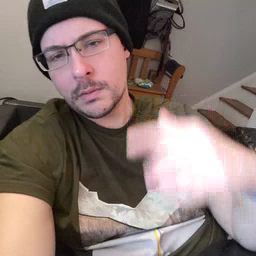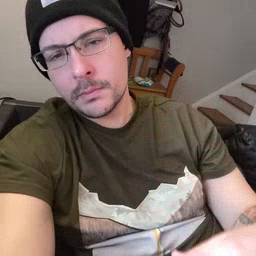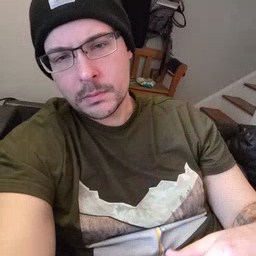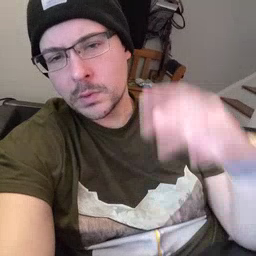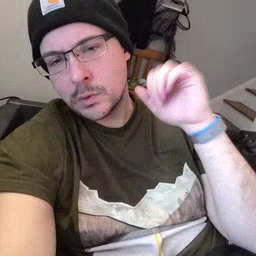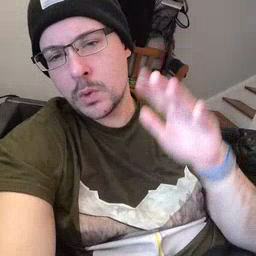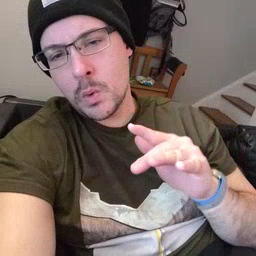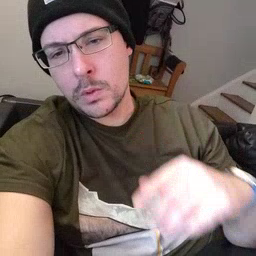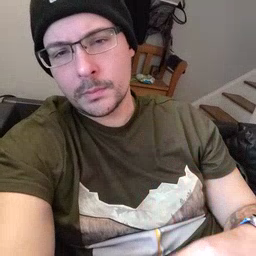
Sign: snow